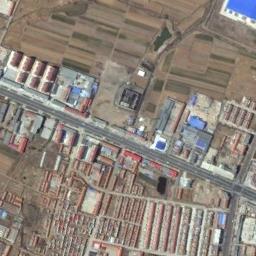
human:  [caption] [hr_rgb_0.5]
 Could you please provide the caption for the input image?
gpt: Many houses of different shapes and sizes are in the industrial area .

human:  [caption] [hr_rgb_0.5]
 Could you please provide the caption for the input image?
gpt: The industrial area with lots of workshops of different colors and sizes is next to a farmland .

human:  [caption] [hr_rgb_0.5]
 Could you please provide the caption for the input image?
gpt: Neatly planned factory buildings and roads in an industrial area with fields beside the factory area .

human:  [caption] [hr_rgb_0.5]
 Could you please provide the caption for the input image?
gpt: The industrial area is very long and narrow .

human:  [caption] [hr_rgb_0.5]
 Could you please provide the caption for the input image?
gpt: There are some farmland beside the industrial area with some red buildings .